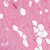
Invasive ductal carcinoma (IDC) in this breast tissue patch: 0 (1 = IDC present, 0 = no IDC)